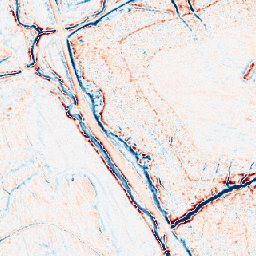
Category: edge_preserving
Decomposition family: bilateral
Decomposition parameters: d: 9
sigma_color: 100
sigma_space: 25
Upsampling method: nearest
Upsampling parameters: scale: 4
Upsampling scale: 4